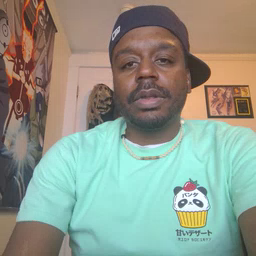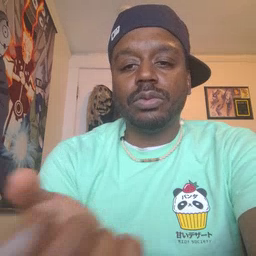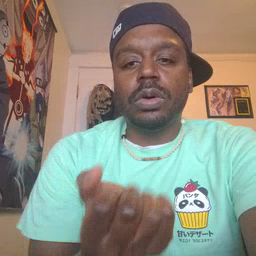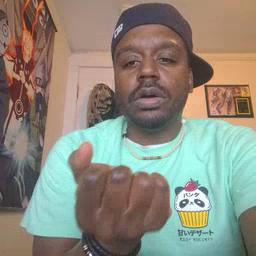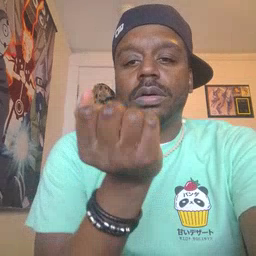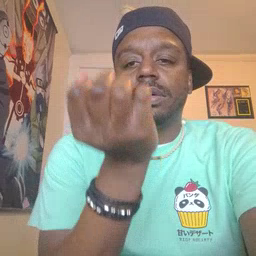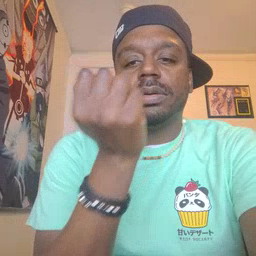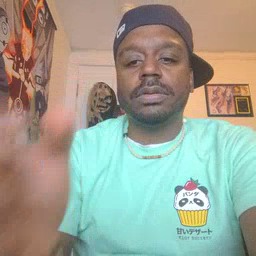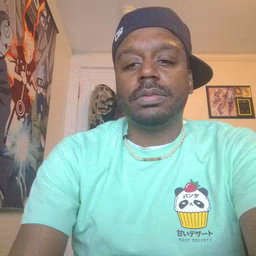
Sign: drawer